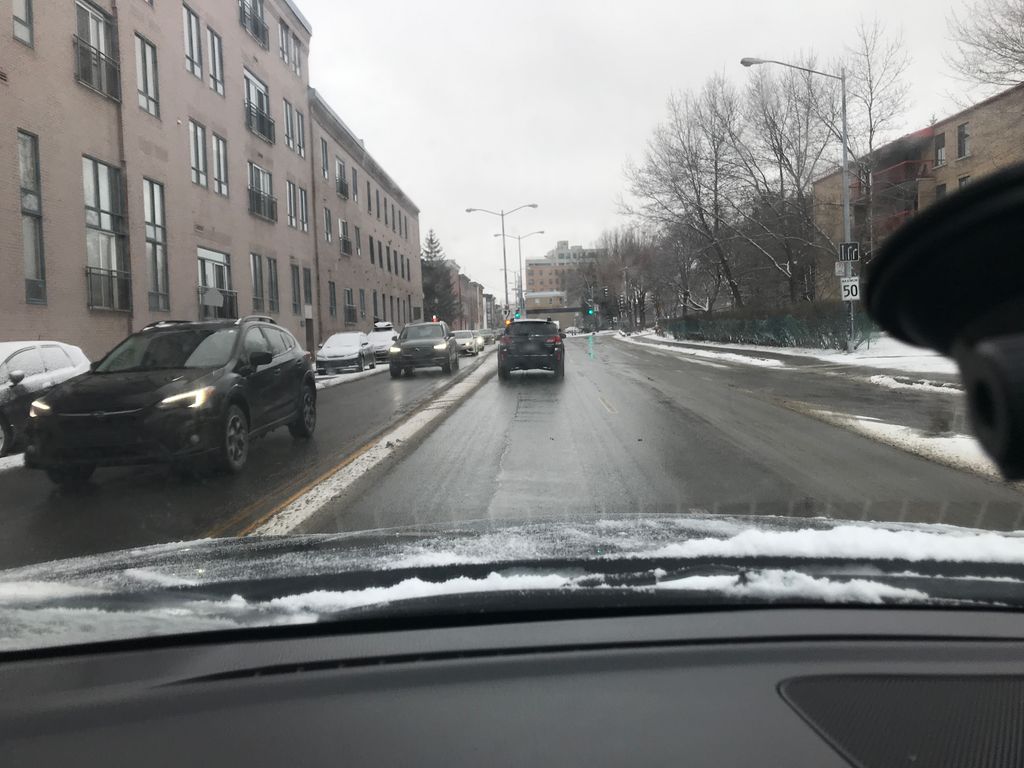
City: quebec_city